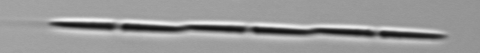
Label: Pseudo-nitzschia